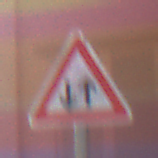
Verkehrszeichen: Gegenverkehr
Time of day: MorningAfternoon
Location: Outdoor (Special)
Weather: PartlyCloudy
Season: NotSpecified
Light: Natural